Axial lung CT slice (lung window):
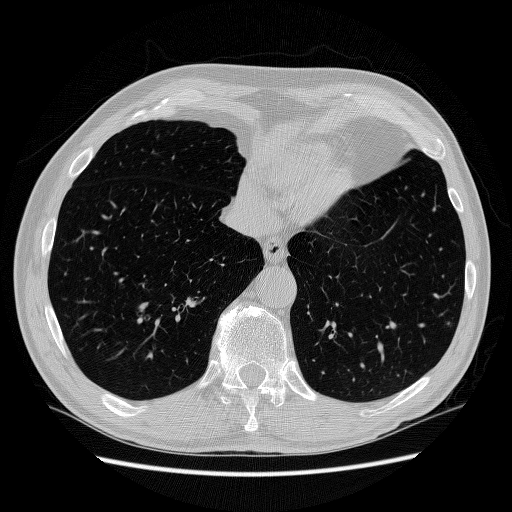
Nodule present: no